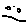
Label: smiley face